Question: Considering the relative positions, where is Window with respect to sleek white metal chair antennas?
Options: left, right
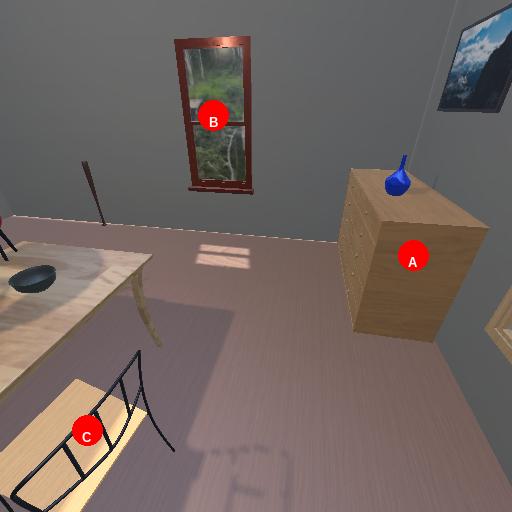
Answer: left